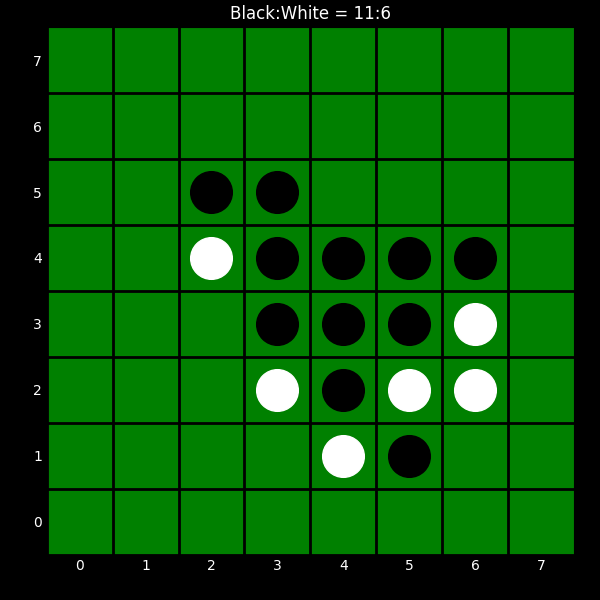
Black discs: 11
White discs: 6